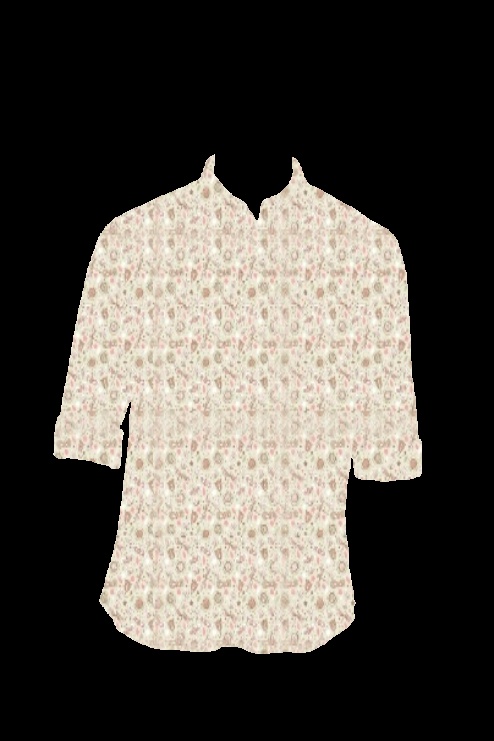
beige multi floral tee